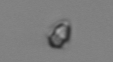
Label: Heterocapsa_rotundata